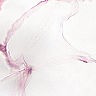
Metastatic tissue present: no